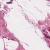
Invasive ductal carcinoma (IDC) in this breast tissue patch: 0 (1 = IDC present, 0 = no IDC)